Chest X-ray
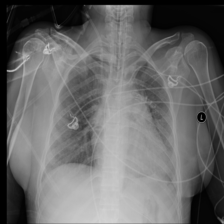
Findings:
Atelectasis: negative
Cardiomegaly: negative
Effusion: negative
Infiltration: negative
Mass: negative
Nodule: negative
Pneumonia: negative
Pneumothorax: negative
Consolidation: negative
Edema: negative
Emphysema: negative
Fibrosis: negative
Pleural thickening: negative
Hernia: negative